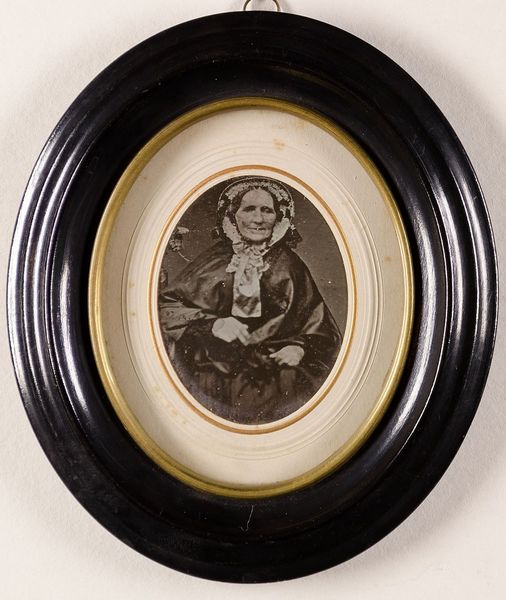
Titel: Margarete Glindemann (gest. 1859), um 1857
Künstler: Georg Wolf
Standort: Hamburg
Institution: Museum für Kunst und Gewerbe Hamburg
Schlagwörter: frau, haube, portrait, kopfbedeckung, foto, fotografie, photographie, photo, gerahmt, lichtbild, daguerreotypie, bildwerke, angewandte und bildende kunst, hessische systematik, porträt, porträtfotografie, porträtphotographie, hüftbild